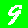
Digit: 9